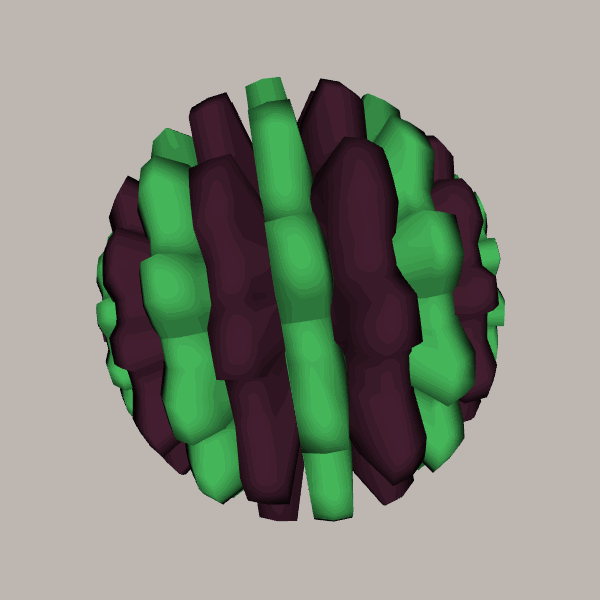
Background: light